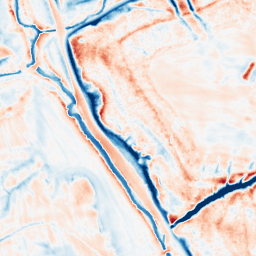
Category: trend_removal
Decomposition family: local_polynomial
Decomposition parameters: window_size: 21
degree: 3
Upsampling method: cubic_mitchell
Upsampling parameters: scale: 2
Upsampling scale: 2